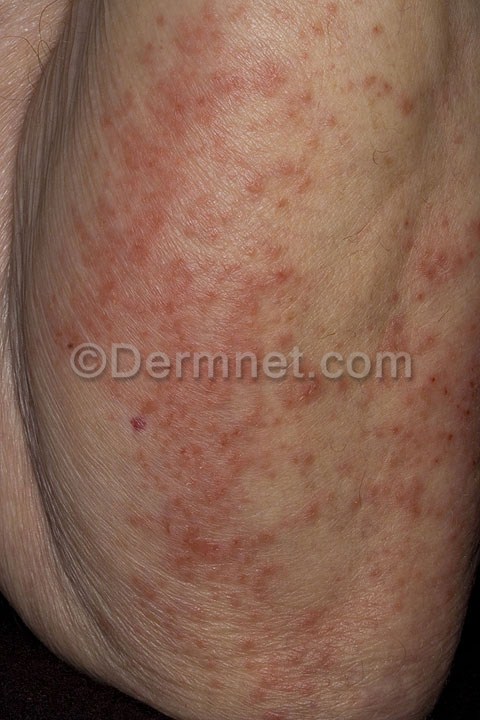
Disease: Eczema Photos